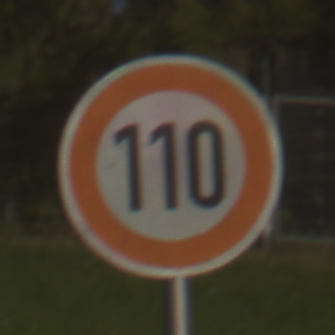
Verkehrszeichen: Geschwindigkeit110
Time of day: MorningAfternoon
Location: Outdoor (Nature)
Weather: PartlyCloudy
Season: NotSpecified
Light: Natural